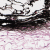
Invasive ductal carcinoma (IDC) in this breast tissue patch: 0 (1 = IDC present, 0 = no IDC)